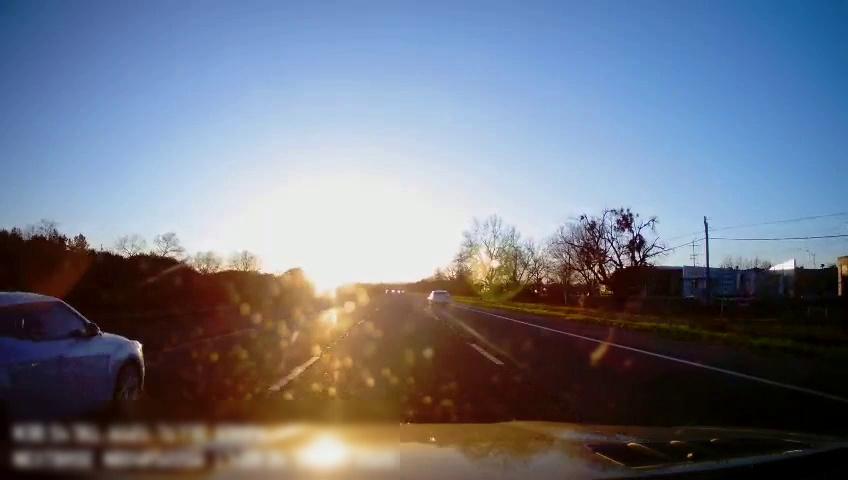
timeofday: Day
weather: Sunny
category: Drivable Space
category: Vehicles | Car
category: Vehicles | SUV
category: Lanes | Alternate Lane
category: Lanes | Current Lane
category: Lanes | Current Lane
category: Lanes | Alternate Lane